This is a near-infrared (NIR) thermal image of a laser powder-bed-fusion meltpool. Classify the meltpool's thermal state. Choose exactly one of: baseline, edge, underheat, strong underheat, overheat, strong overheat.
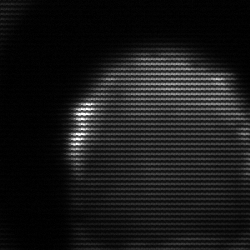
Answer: edge